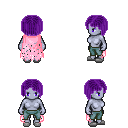
a pixel art fantasy rpg character, female body template, dark elf, purple skin, pink tattered cape, teal pants, purple pageboy hairstyle, white slippers, four views (front, back, left, right), 2x2 character sprite sheet, small pixel art, hard edges, no anti-aliasing